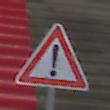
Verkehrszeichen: Gefahrenstelle
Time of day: Midday
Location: Outdoor (Urban)
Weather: Overcast
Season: NotSpecified
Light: Natural